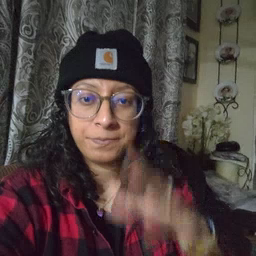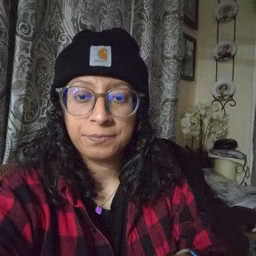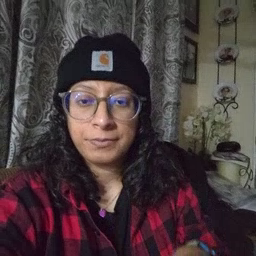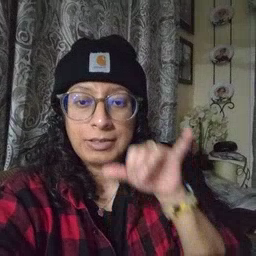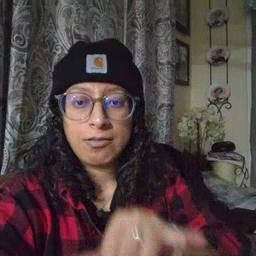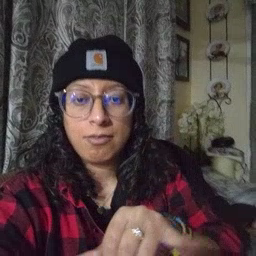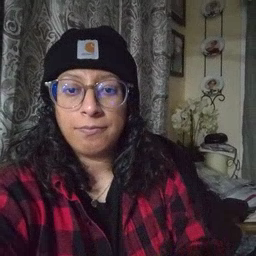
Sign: stay